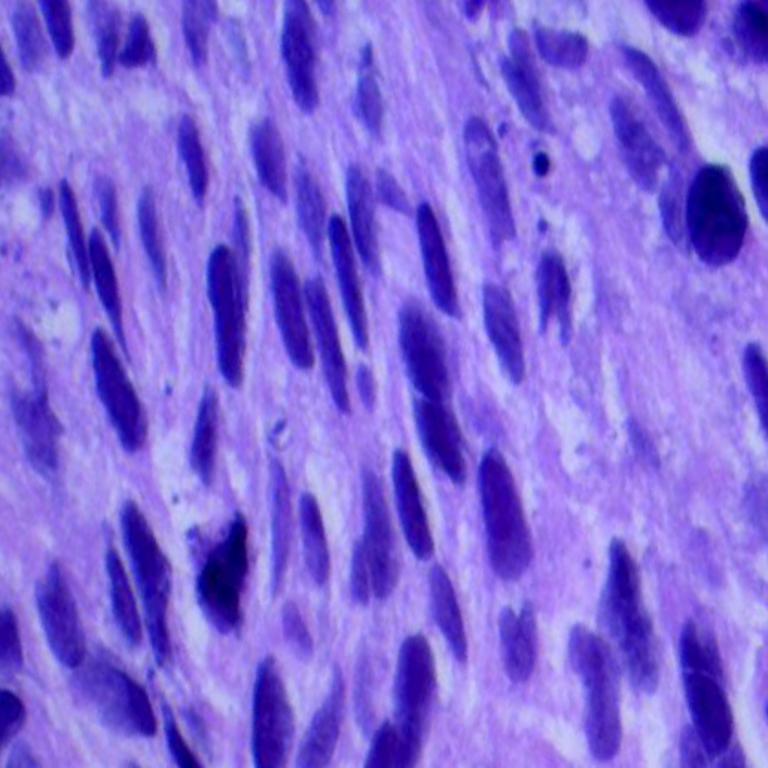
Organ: lung
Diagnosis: squamous carcinomas